Question:
As we can see from the image my content overlaps with the header image and this is the code I have:
'''
<style type="text/css" media="print">
@page {
/*size:landscape;*/
@top-center {
content: element(header);
}
@bottom-left {
content: element(footer);
}
}
div.header {
padding: 10px;
position: running(header);
}
div.footer {
display: block;
padding: 5px;
position: running(footer);
}
.pagenumber:before {
content: counter(page);
}
.pagecount:before {
content: counter(pages);
}
</style>
</head>
<div class="header">
<img src="logo.png" title="logo" width="200px"/>
</div>
<div class="content">
</div>
'''
Please don't close this question as duplicate as I have already searched all the questions related to the same but mine looks different as PDF is involved.
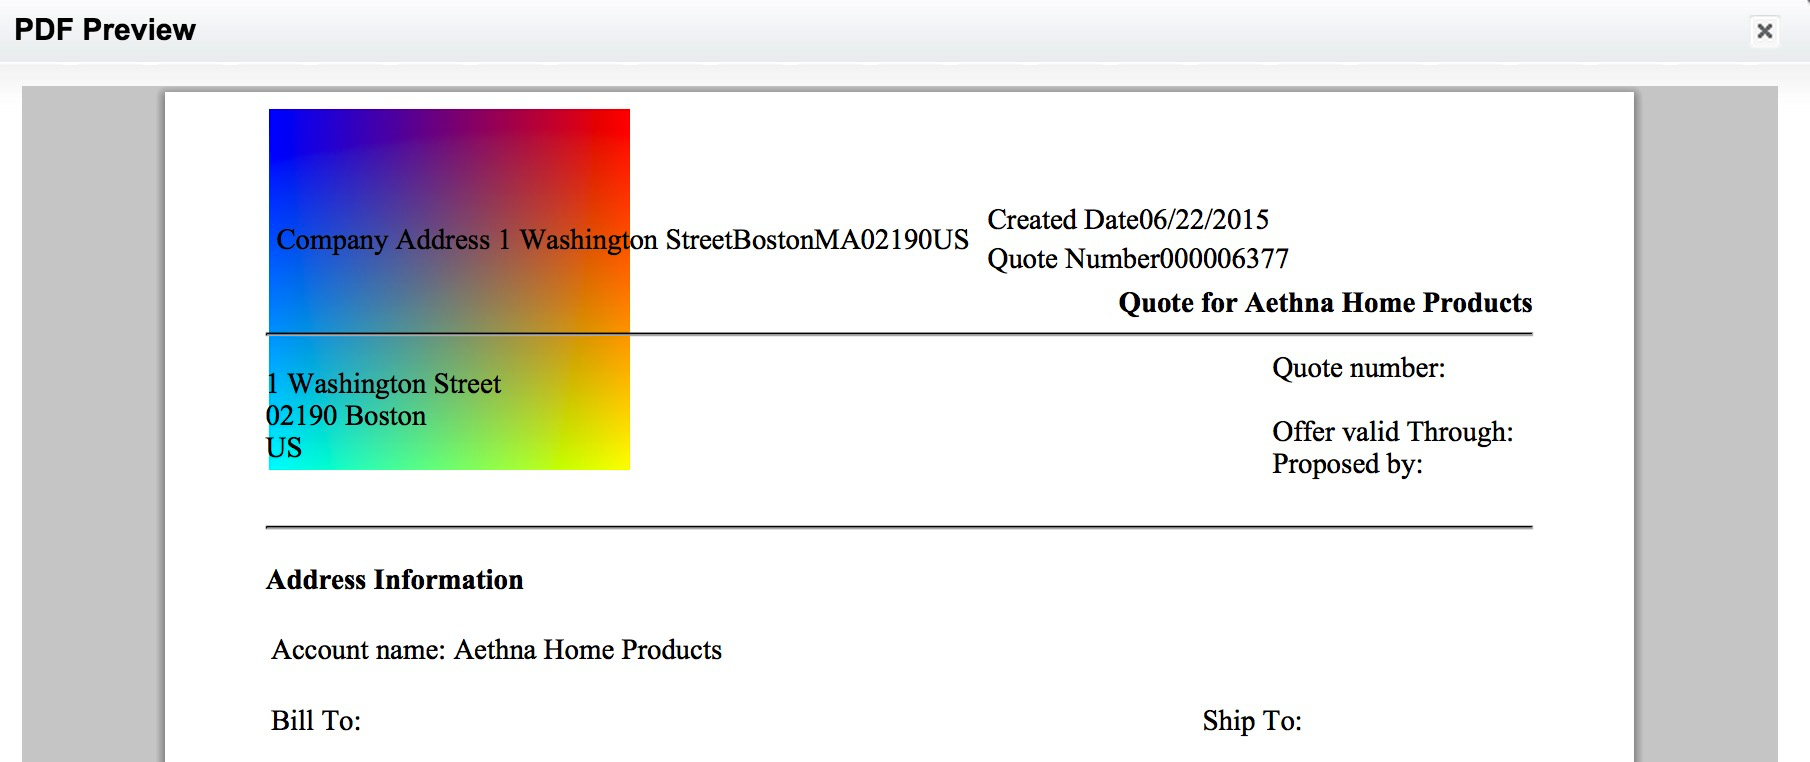
Answer: Headers and footers are established within the page margins.
So the solution is to increase the page top margin, for example:
'''
@page {
margin-top: 50mm;
}
'''